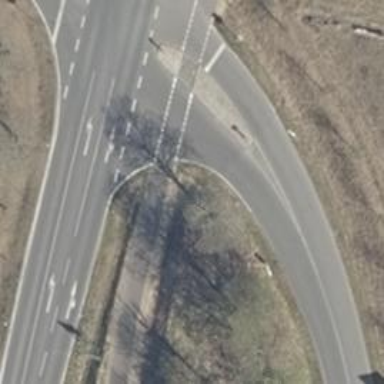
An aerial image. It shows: Road with stop sign.